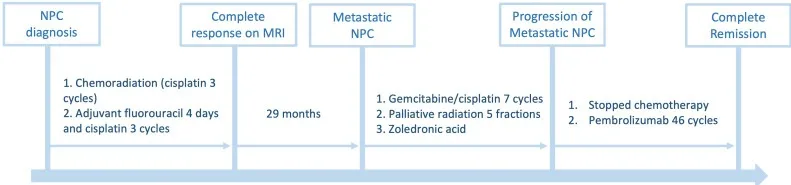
Timeline of disease progression and treatment.
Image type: chart (chart)